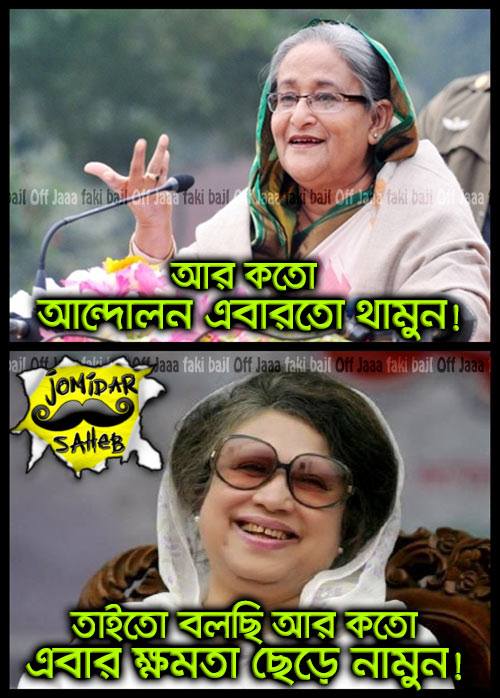
Text: আর কতো আন্দোলন এবারতো থামুন! তাইতো বলছি আর কতো এবার ক্ষমতা ছেড়ে নামুন!
Label: Hate
Hate category: Political
Targeted group: Organization